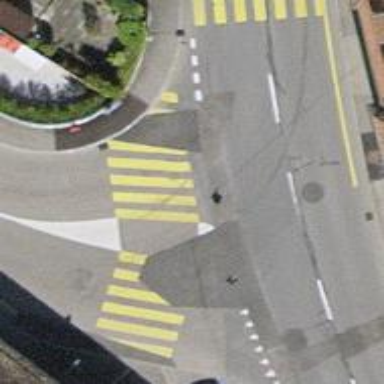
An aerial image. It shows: Uncontrolled zebra crossing with pedestrian island.